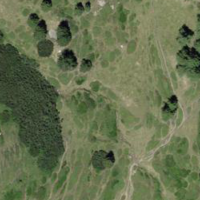
EUNIS habitat code: 25
Species observed at this site:
Erebia alberganus